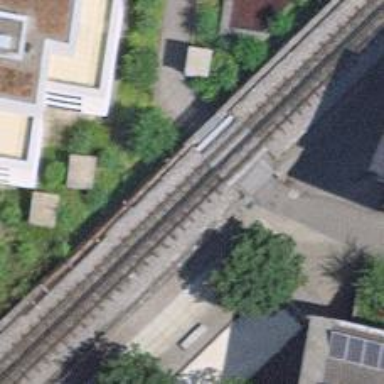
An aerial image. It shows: Single railway track with electrification through contact line.